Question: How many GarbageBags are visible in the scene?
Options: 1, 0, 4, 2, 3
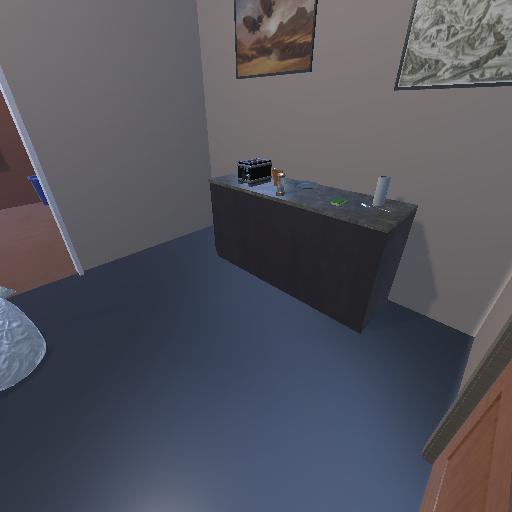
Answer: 1